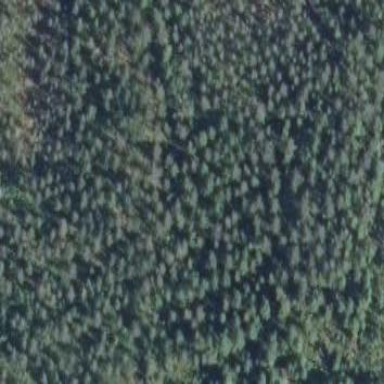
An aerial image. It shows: Needle-leaved woodland.